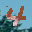
Label: 4